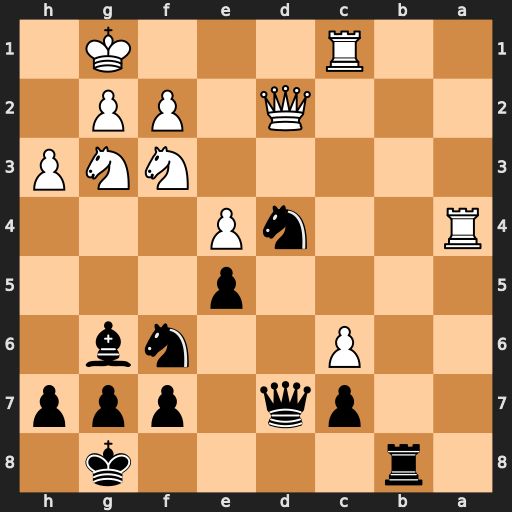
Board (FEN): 1r4k1/2pq1ppp/2P2nb1/4p3/R2nP3/5NNP/3Q1PP1/2R3K1
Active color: b
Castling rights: -
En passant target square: -
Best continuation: Nxf3+ gxf3 Qxd2